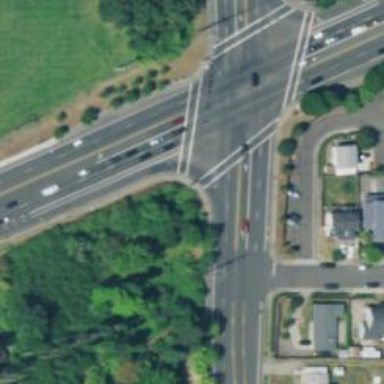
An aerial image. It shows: Traffic island located on footway.